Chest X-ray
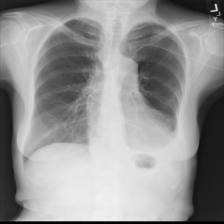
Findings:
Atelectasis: negative
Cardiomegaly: negative
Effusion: positive
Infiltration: negative
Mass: negative
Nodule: negative
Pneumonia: negative
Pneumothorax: negative
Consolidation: negative
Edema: negative
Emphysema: negative
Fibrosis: negative
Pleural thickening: negative
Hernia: negative